Question: Can the view in show on incoming changes which user has performed them? Currently the view looks like this (I blurred the file names):

Each time I would like to know who committed the changes, I need to open the view. This is really inconvenient. Unfortunately, I wasn't able to find any settings on the preferences. I'm using Eclipse 3.7.2. Thank you!
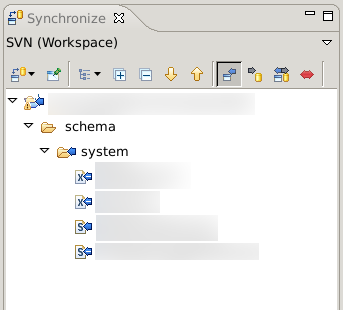
Answer: I started using 'Eclipse Mylyn' with 'Change sets'. Incoming changes are now grouped by the task id from SCM and also mention the user that is responsible for the changes. With the new grouping the synchronization is even more convenient - I can decide by task if I want to pick up the changes. I'm still using 'Subversive'.
I nice tutorial about 'Mylyn Change sets' can be found at the <URL>.